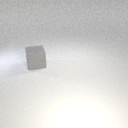
large gray rubber cube